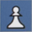
Piece: wP